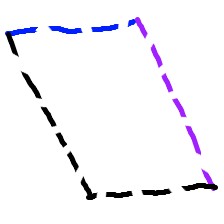
Shape: parallelogram